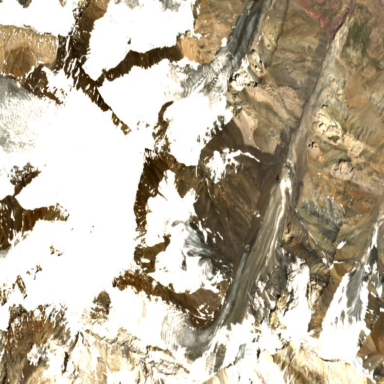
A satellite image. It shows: Stunning view of glacier.